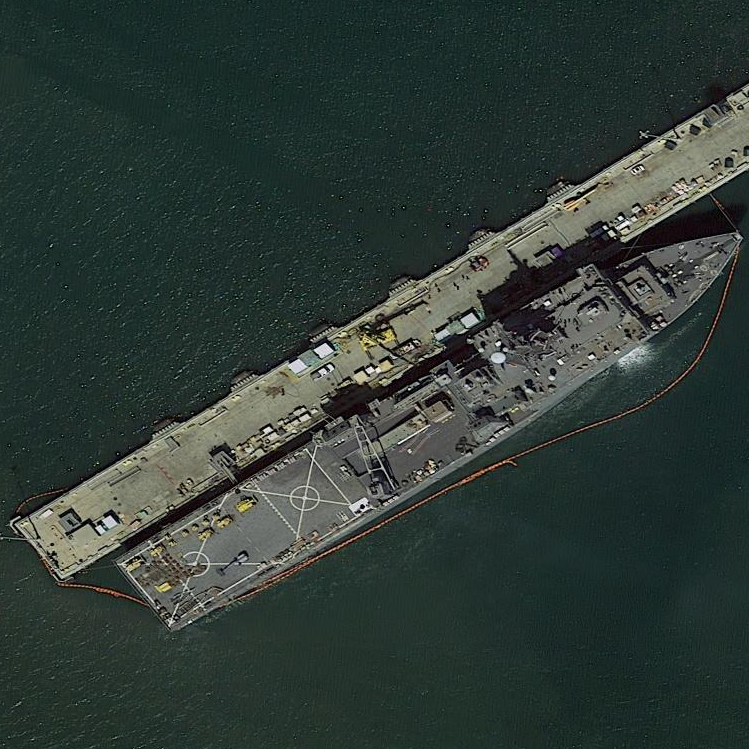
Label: Whitby_Island-class_dock_landing_ship